Question: all my layout are on top of my ActionBar. This seems like a very simple issue but I can't seem to figure it out.

'''
<RelativeLayout xmlns:android="http://schemas.android.com/apk/res/android"
android:layout_width="match_parent"
android:layout_height="match_parent"
android:paddingTop="?android:attr/actionBarSize"
android:fitsSystemWindows="true" >
<TextView
android:id="@+id/txtLabel"
android:layout_width="wrap_content"
android:layout_height="wrap_content"
android:textSize="16dp"
android:text="Home View"
android:layout_alignParentTop="true"
android:layout_alignParentStart="true" />
<ImageView android:layout_width="wrap_content"
android:layout_height="wrap_content"
android:layout_below="@id/txtLabel"
android:src="@drawable/ic_home"
android:layout_centerHorizontal="true"
android:layout_marginTop="10dp"
android:id="@+id/imageView" />
<Button
android:layout_width="fill_parent"
android:layout_height="40dp"
android:text="Logout"
android:id="@+id/logout"
android:textSize="13dp"
android:textColor="#000000"
android:layout_marginLeft="0dp"
android:layout_below="@+id/imageView"
android:layout_alignParentStart="true" />
</RelativeLayout>
'''
Any ideas?
Thanks
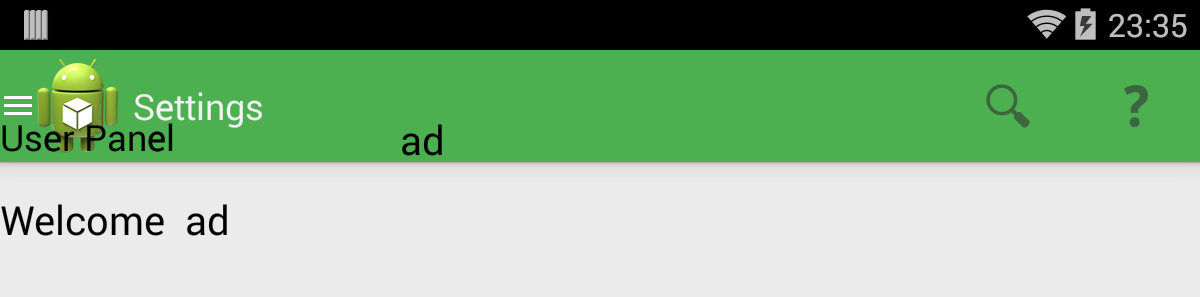
Answer: Problem Solved :D I change my ActionBar to Toolbar <URL> :
this is now my themes.xml
'''
<resources>
<style name="AppTheme.Base" parent="Theme.AppCompat.Light.NoActionBar">
<item name="colorPrimary">@color/colorPrimary</item>
<item name="colorPrimaryDark">@color/colorPrimary_dark</item>
<item name="colorAccent">@color/colorAccent</item>
<item name="android:windowNoTitle">true</item>
<item name="windowActionBar">false</item>
</style>
</resources>
'''
toolbar.xml
'''
<android.support.v7.widget.Toolbar
xmlns:android="http://schemas.android.com/apk/res/android"
xmlns:app="http://schemas.android.com/apk/res-auto"
android:id="@+id/toolbar"
android:layout_width="match_parent"
android:layout_height="wrap_content"
android:background="?attr/colorPrimary"
android:minHeight="?attr/actionBarSize"
app:theme="@style/ThemeOverlay.AppCompat.Dark.ActionBar"
app:popupTheme="@style/ThemeOverlay.AppCompat.Light">
<TextView
android:layout_width="wrap_content"
android:layout_height="wrap_content"
android:text=""
android:textAppearance="@android:style/TextAppearance.Theme"
android:textColor="@android:color/white" />
</android.support.v7.widget.Toolbar>
'''
and put this in your layout:
'''
android:layout_marginTop="?attr/actionBarSize"
'''